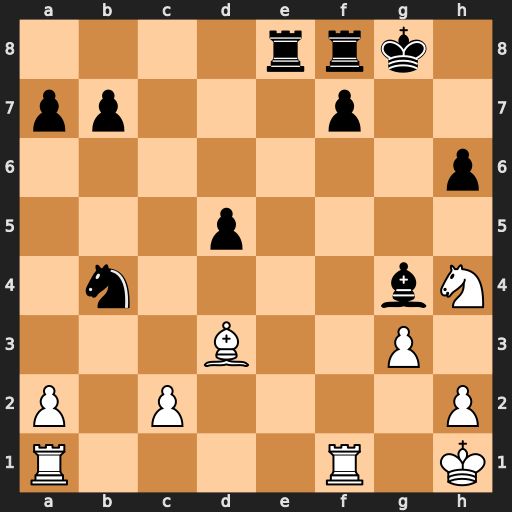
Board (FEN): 4rrk1/pp3p2/7p/3p4/1n4bN/3B2P1/P1P4P/R4R1K
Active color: w
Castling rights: -
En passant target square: -
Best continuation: Rf4 Nxd3 Rxg4+ Kh8 cxd3